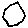
Label: hexagon